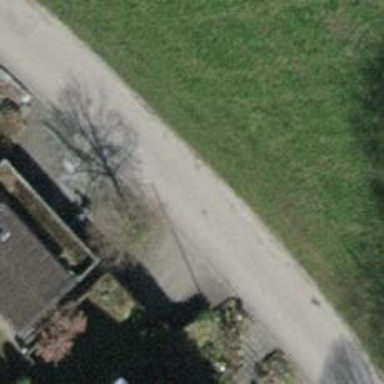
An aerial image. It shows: Paved residential road.